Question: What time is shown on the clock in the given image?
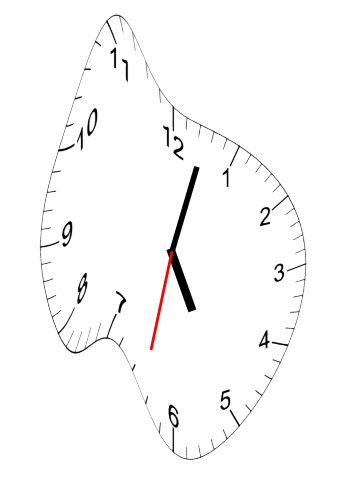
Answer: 05:02:32